Question: I have an eventlistener listening for the "mouseout" event on my google maps object.
This works great in most cases, as in it fires when the cursor leaves the bounds of the map.
But if there is a marker at the edge of the map where the cursor leaves it, then it doesn't fire.
See this image for illustration:

Does anybody know a way to get around this?
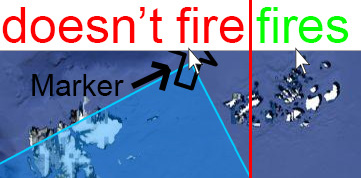
Answer: I ended up solving it using both the google maps event listener:
'''
this.cursorLeavesMapListener = new google.maps.event.addListener(this.mapObject.gObj, "mouseout", function(e){thisStageMachine.cursorLeftMap()});
'''
And this class here:
'''
(function(window)
{
function cursorState(stageMachine)
{
this.stageMachine = stageMachine;
this.state = "out";
this.currentCheckStateTimer = null;
var thisCursorState = this;
this.stageMachine.mapObject.mapDOMDiv.addEventListener("mouseover", function(e){ thisCursorState.setInMapState() });
this.stageMachine.mapObject.mapDOMDiv.addEventListener("mouseout",
function(e){
thisCursorState.setOutOfMapState();
window.clearTimeout(thisCursorState.currentCheckStateTimer);
thisCursorState.currentCheckStateTimer = window.setTimeout( function(){thisCursorState.checkState()}, 100);
});
}
cursorState.prototype.setInMapState = function()
{
this.state = "in";
}
cursorState.prototype.setOutOfMapState = function()
{
this.state = "out";
}
cursorState.prototype.checkState = function()
{
if(this.state=="out")
{
this.stageMachine.cursorLeftMap();
}
}
window.cursorState = cursorState;
}(window));
'''
You need this weird construct with the DOMversions of mouseover and mouseout, because they constantly both fire while you're moving your cursor across the map. It probably has something to do with how the tiles are added to the DOM by google maps.
Only the mouseout event however fires, when your mouse leaves the map, so checking for if no new mouseover event has fired (since we last fired mouseout) 100 milliseconds later is what you need to do to make sure we've actually left the map when mouseout is fired.
It is obviously quite hacky, but it works like a charm.
One of the two always fires.
If anybody has a more elegant solution, please share it.